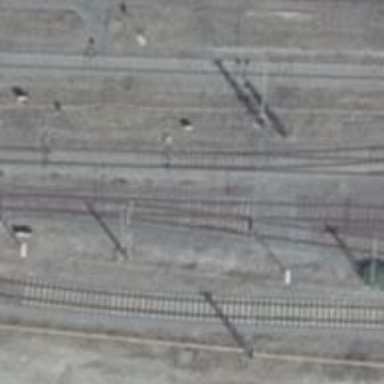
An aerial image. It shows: Railway switch.